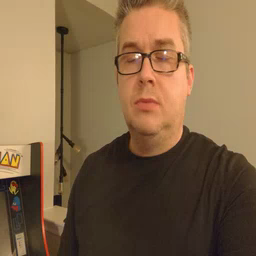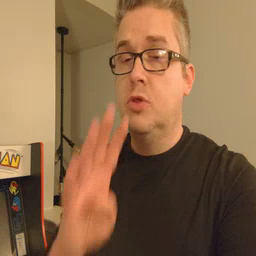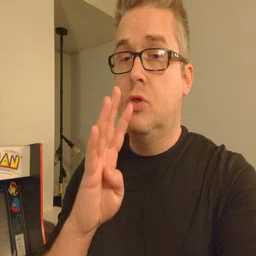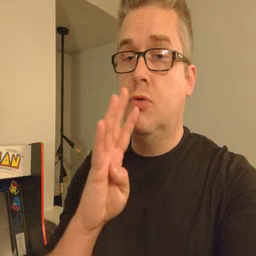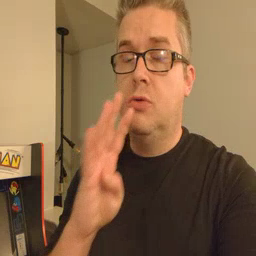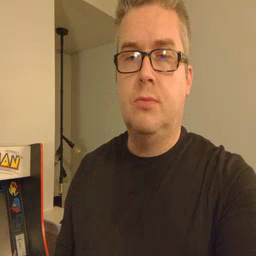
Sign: talk